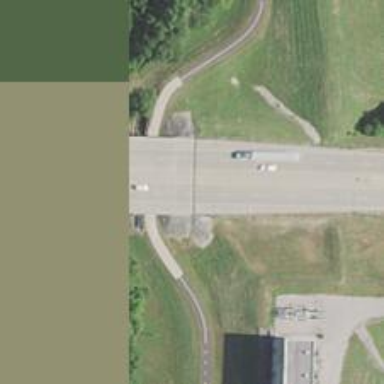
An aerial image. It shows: Primary highway bridge that is also expressway.